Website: walmart
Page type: payment
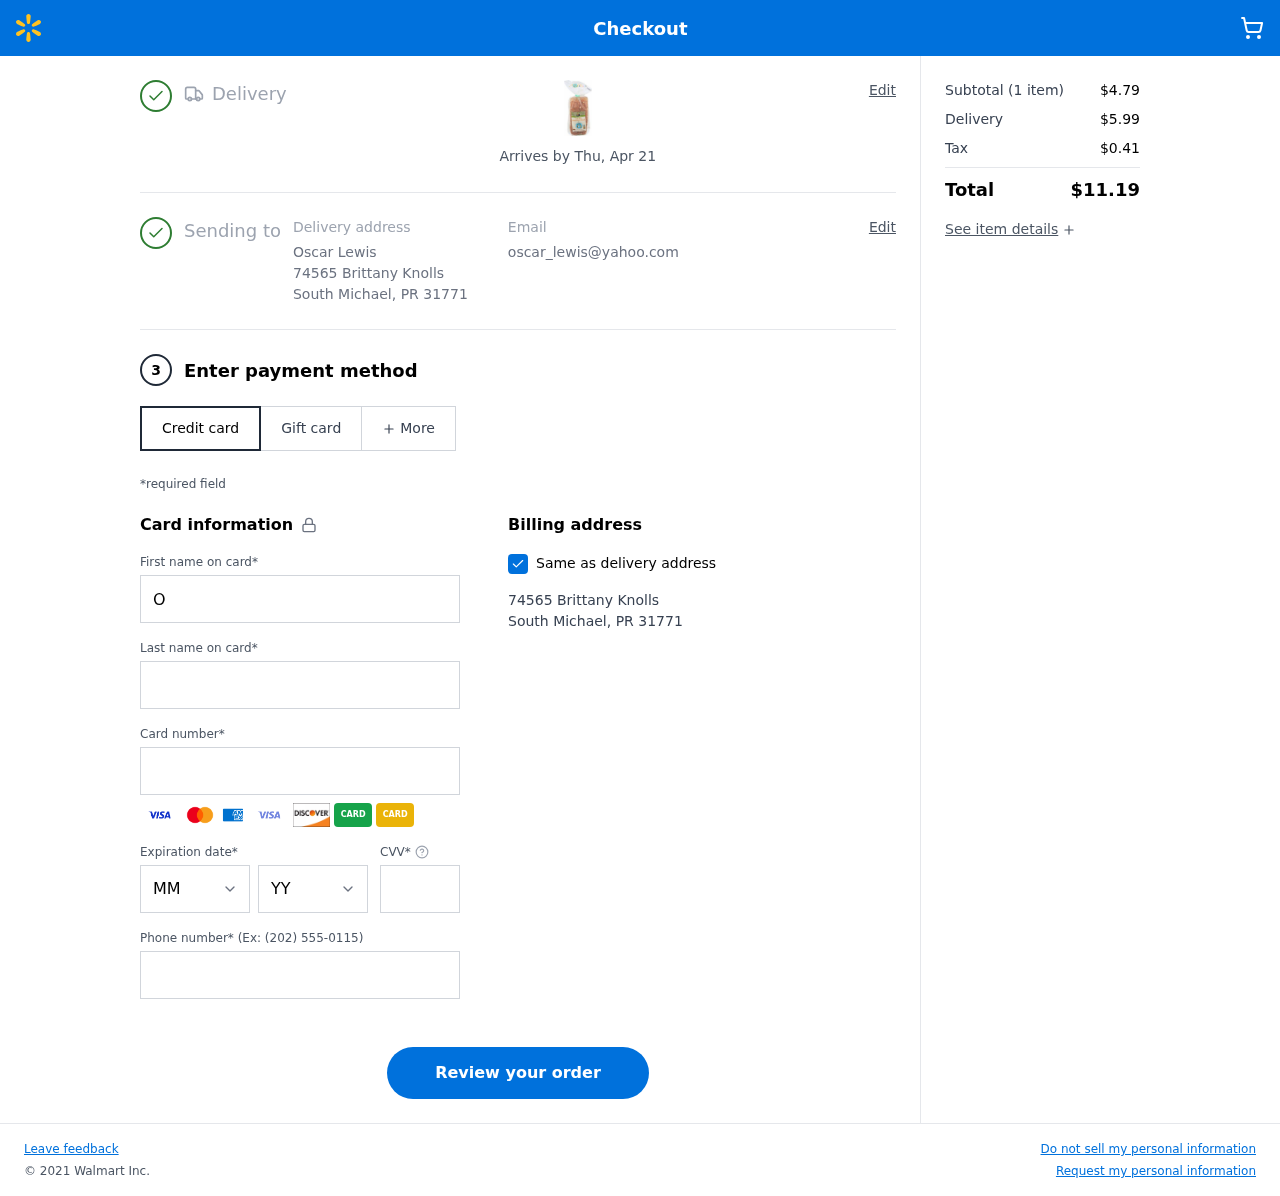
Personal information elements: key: PII_CARD_CVV
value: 763
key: PII_CARD_EXPIRY_MONTH
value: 04
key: PII_CARD_EXPIRY_YEAR
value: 28
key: PII_CARD_NUMBER
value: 4153 4837 4233 6626
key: PII_CITY
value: South Michael
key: PII_EMAIL
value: oscar_lewis@yahoo.com
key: PII_FIRSTNAME
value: Oscar
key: PII_FULLNAME
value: Oscar Lewis
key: PII_LASTNAME
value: Lewis
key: PII_PHONE
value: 8689889732
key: PII_POSTCODE
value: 31771
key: PII_STATE_ABBR
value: PR
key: PII_STREET
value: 74565 Brittany Knolls
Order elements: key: ORDER_DELIVERY_DATE
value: Arrives by Thu, Apr 21
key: ORDER_NUM_ITEMS
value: (1 item)
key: ORDER_SUBTOTAL
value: $4.79
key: ORDER_SHIPPING_COST
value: $5.99
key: ORDER_TAX
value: $0.41
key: ORDER_TOTAL
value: $11.19